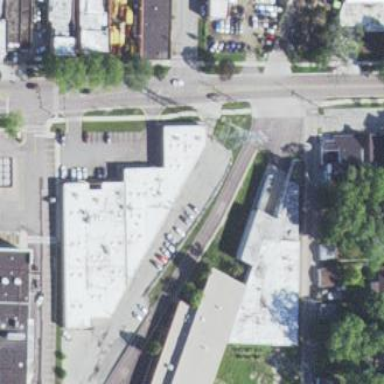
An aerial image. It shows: Retail building.